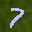
Label: 7